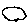
Label: circle